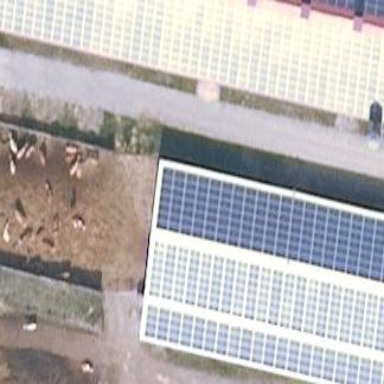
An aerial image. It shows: Stylish building with gabled roof hosting small solar photovoltaic panel for electricity generation.